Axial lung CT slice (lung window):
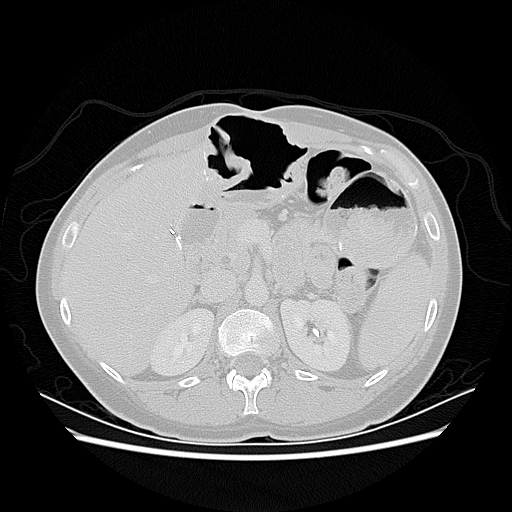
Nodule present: no